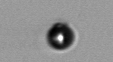
Label: bead